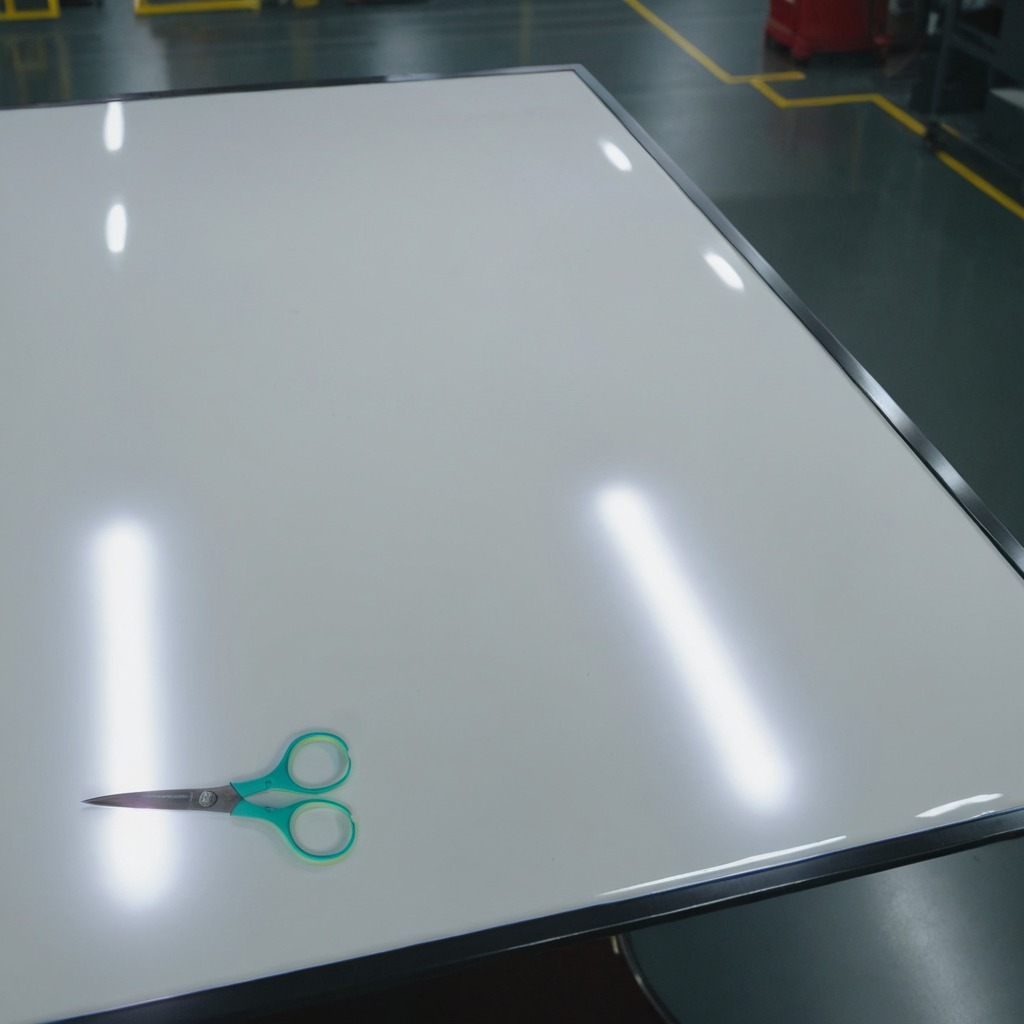
A scissor lying on a high-gloss table in a ship maintenance bay industrial lighting.